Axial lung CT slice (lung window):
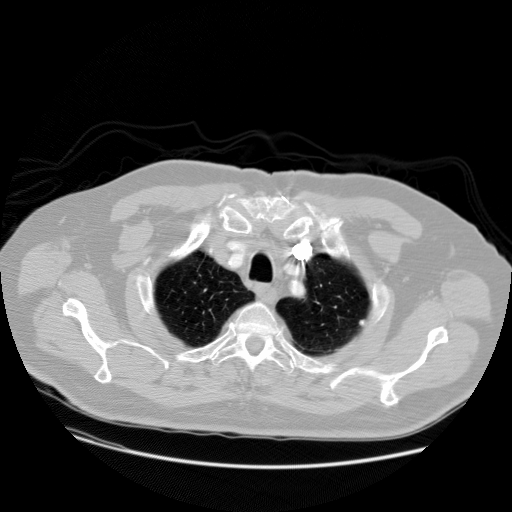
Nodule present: no